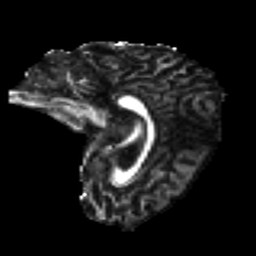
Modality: FA
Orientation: sagittal
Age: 48
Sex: female
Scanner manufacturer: ge
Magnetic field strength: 3 T
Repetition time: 7.8 s
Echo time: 0.0611 s